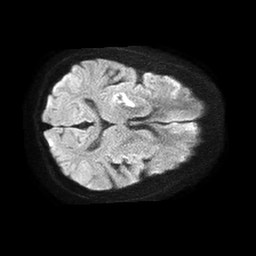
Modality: TRACE
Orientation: axial
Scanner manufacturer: philips
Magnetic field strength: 1.5 T
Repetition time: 4.6 s
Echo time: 0.08517 s